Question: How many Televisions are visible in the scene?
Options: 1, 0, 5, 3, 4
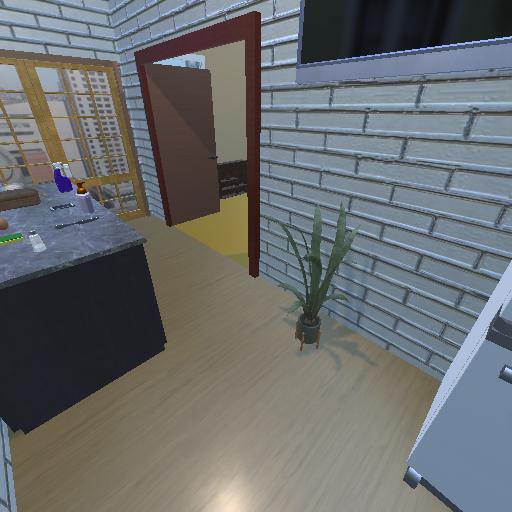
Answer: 1